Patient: sex F, age 68
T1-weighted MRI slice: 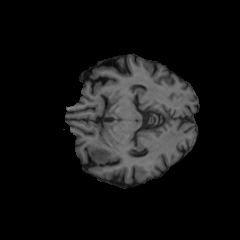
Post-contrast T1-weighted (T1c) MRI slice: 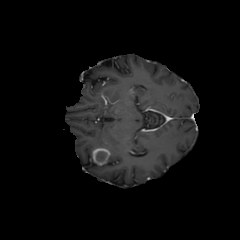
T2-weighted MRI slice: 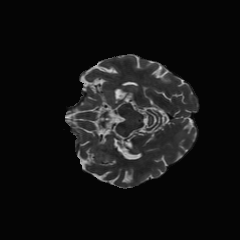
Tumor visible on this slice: yes
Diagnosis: Glioblastoma, IDH-wildtype
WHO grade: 4